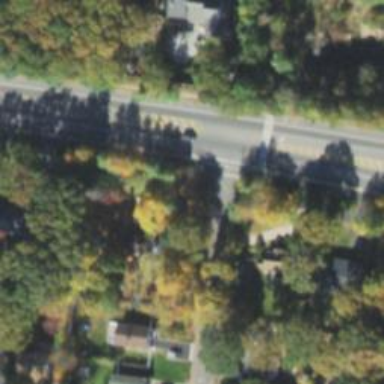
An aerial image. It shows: Road with stop sign.